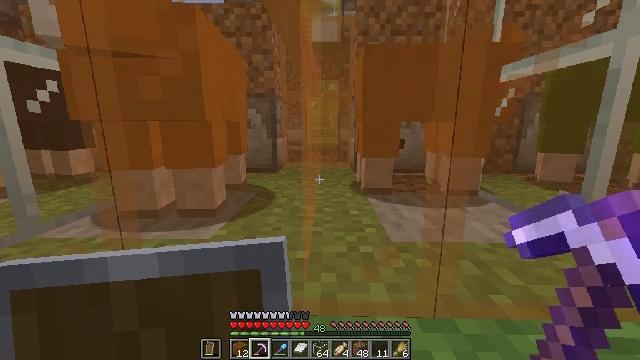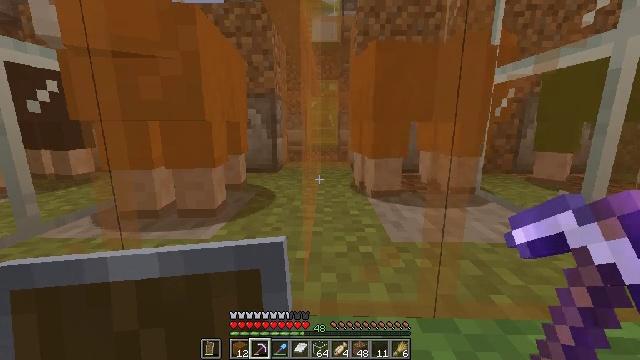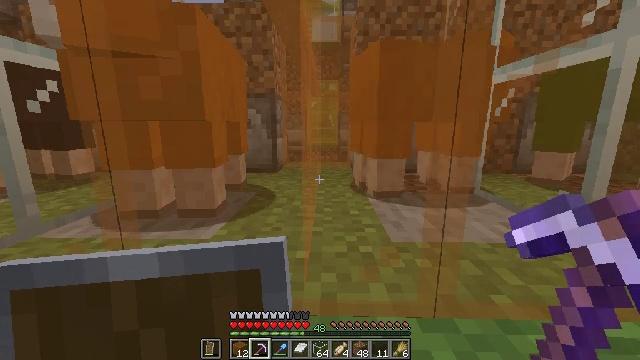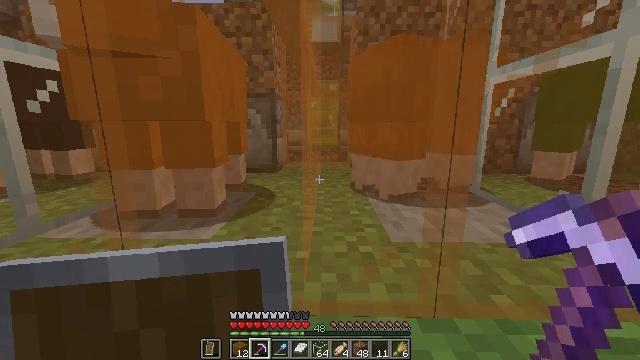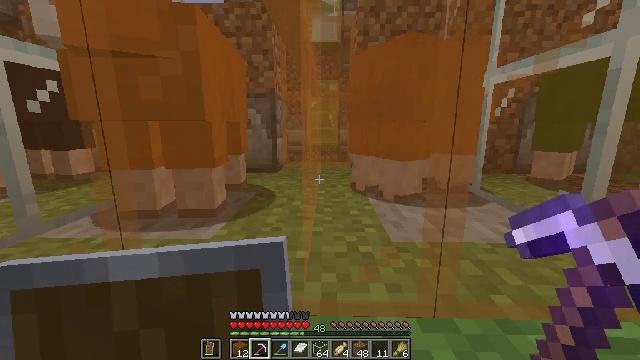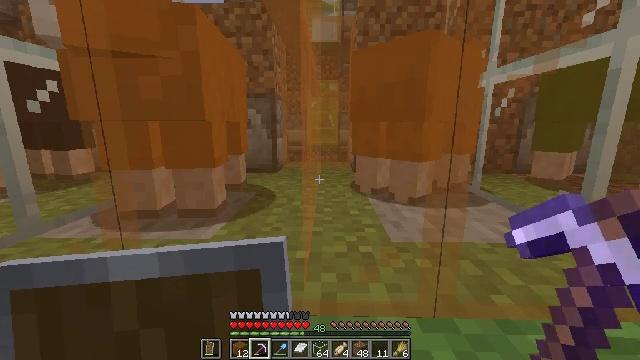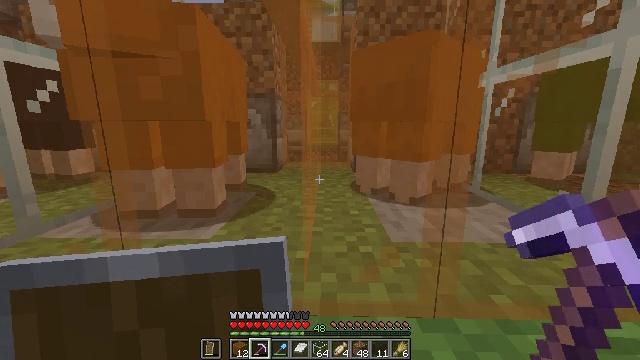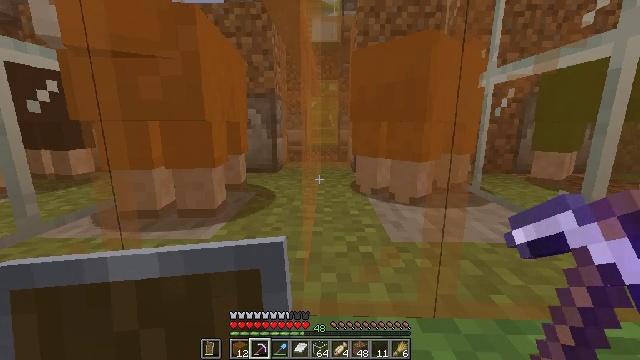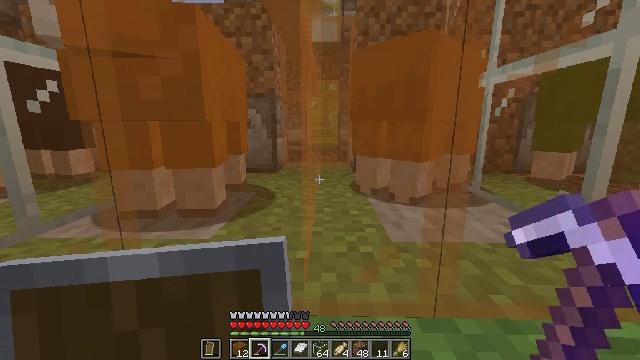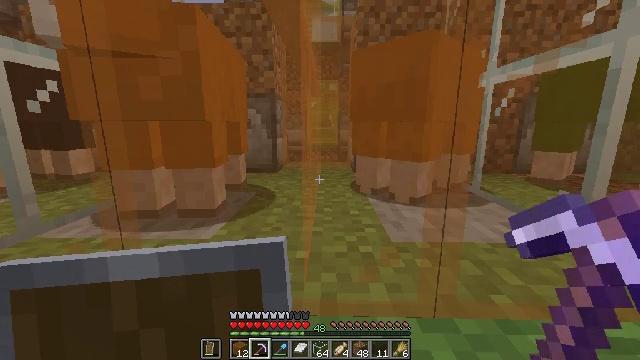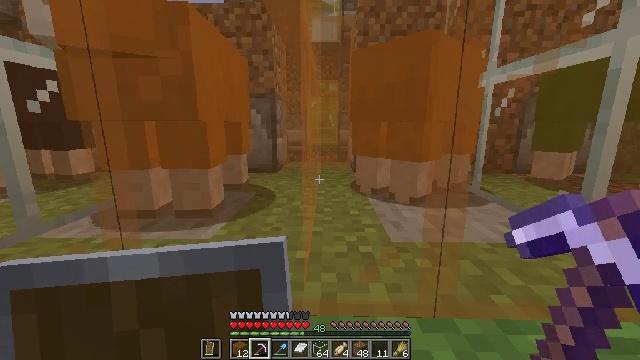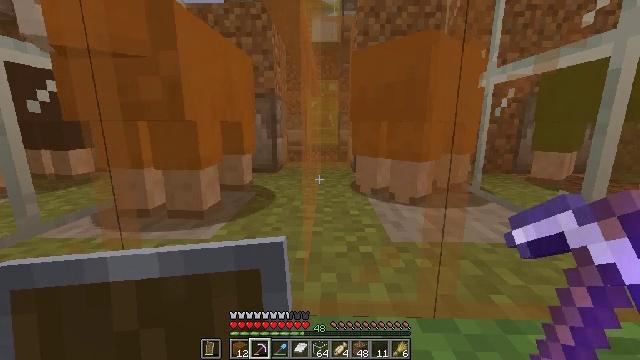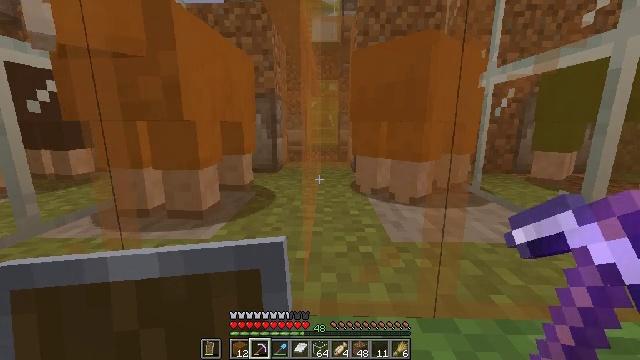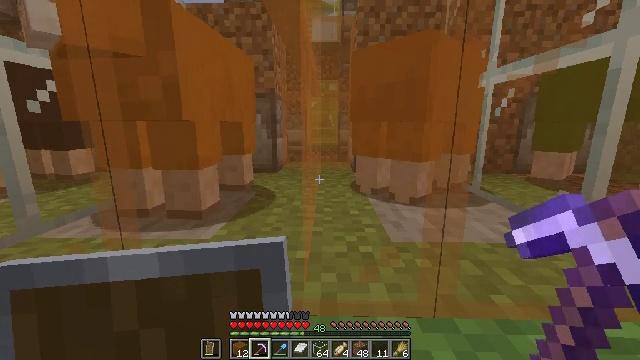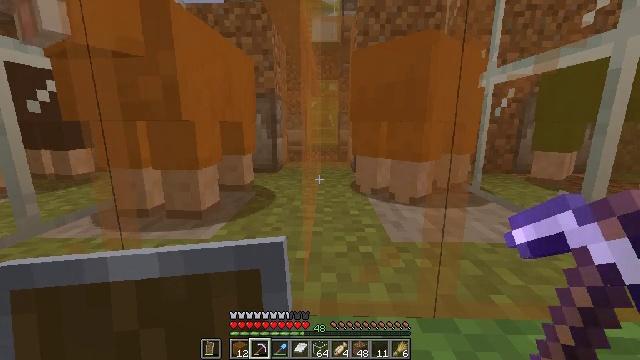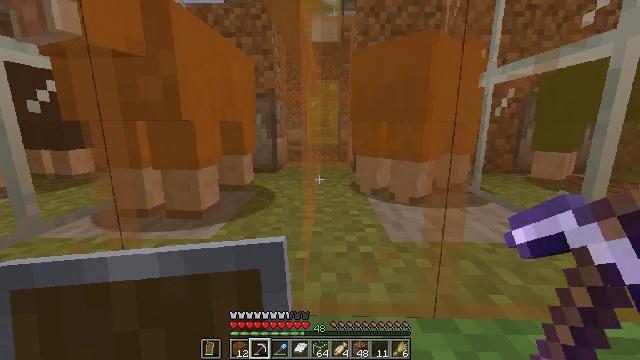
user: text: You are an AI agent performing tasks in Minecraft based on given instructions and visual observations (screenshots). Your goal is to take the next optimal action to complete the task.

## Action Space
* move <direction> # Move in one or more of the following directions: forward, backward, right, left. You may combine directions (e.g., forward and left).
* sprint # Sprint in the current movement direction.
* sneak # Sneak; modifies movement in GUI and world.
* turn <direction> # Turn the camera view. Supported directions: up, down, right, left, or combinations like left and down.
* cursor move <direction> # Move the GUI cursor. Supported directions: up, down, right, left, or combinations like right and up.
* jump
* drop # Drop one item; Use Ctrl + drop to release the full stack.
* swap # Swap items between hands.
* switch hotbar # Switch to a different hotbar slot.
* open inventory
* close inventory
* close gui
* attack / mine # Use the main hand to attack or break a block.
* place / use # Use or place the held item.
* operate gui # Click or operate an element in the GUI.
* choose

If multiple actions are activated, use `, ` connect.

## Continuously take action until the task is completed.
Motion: motion action
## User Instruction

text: Attack the orange stained glass pane to collect it.
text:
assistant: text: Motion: no_op
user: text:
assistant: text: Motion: no_op
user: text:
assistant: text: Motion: no_op
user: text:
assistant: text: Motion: no_op
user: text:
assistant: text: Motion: no_op
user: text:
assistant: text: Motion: no_op
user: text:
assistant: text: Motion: no_op
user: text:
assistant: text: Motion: no_op
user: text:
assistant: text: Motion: no_op
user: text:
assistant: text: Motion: no_op
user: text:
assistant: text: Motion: no_op
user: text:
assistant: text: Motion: no_op
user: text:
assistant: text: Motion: no_op
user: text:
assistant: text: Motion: no_op
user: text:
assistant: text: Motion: no_op
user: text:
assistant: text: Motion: no_op
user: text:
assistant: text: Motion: turn left
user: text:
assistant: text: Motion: turn left
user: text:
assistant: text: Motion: turn up
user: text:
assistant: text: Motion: turn up
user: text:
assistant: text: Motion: no_op
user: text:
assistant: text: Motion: no_op
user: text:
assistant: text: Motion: no_op
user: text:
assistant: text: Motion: no_op
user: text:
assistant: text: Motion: no_op
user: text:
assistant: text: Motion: no_op
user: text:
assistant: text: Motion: no_op
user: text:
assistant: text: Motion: no_op
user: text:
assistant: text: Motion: attack / mine
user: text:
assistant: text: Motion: attack / mine